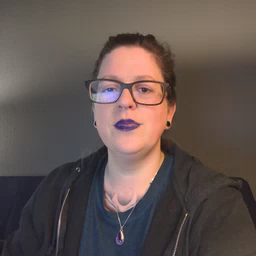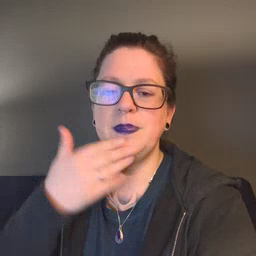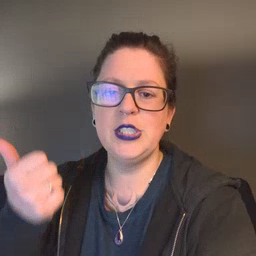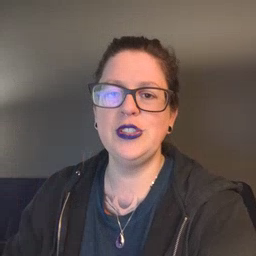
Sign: better